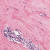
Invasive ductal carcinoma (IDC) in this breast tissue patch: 0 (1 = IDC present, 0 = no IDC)